Question: I have the following data
'''
MIN MAX GENDER
01/01/2002 17/12/2010 MAN
04/05/2012 07/08/2018 WOMAN
'''
I'm trying to plot for each row a line starting at 'MIN' and ending at 'MAX' as in the image.
I'm trying 'ggplot2'
'''
date <- c("2002-01-01", "2010-12-17", "2012-04-05", "2018-08-07"
group <- c("Man", "Woman")
df <- as.data.frame(cbind(date, group))
library(tidyverse)
df %>%
mutate(date = as.POSIXct(date)) %>% #convert to date
group_by(group, date) #group
'''

But can't find how to get the difference between the dates to draw the lines.
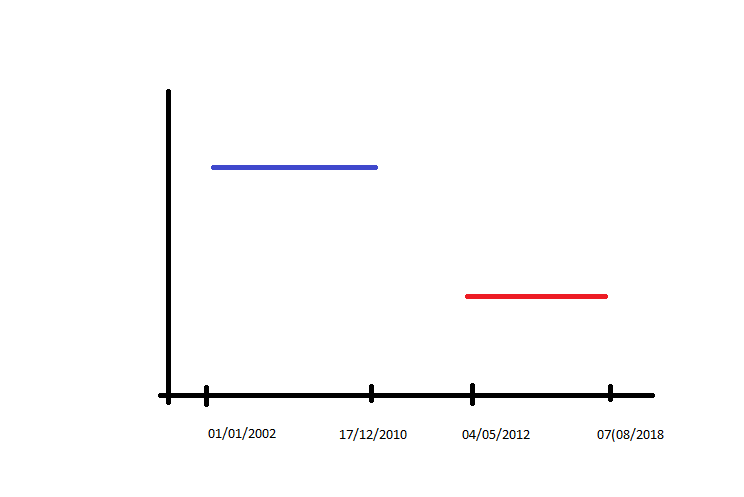
Answer: ## Get the Data
'''
txt <- "MIN MAX GENDER
01/01/2002 17/12/2010 MAN
04/05/2012 07/08/2018 WOMAN"
dta <- read.table(textConnection(txt), header =TRUE)
dta$MIN <- as.Date(dta$MIN, format = "%d/%m/%Y")
dta$MAX <- as.Date(dta$MAX, format = "%d/%m/%Y")
'''
## The Plot
'''
dta %>%
group_by(GENDER) %>%
tidyr::gather(key, value, -GENDER) %>%
ggplot(aes(GENDER, value)) +
geom_line(aes(color = GENDER)) +
coord_flip() +
scale_y_date(breaks = c(dta$MIN, dta$MAX)) +
theme(axis.text.x = element_text(angle = 45, hjust = 1))
'''
## Output
<URL>